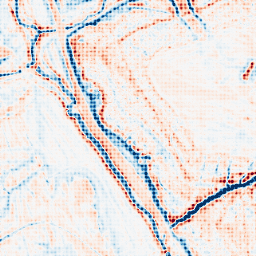
Category: edge_preserving
Decomposition family: bilateral
Decomposition parameters: d: 15
sigma_color: 75
sigma_space: 25
Upsampling method: sinc_blackman
Upsampling parameters: scale: 8
kernel_size: 8
Upsampling scale: 8